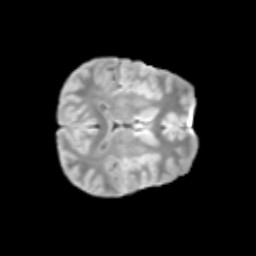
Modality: T2w
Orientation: axial
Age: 12
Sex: female
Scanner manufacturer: siemens
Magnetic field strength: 3 T
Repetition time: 3.8 s
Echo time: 0.07 s